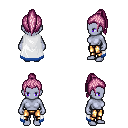
a pixel art fantasy rpg character, female body template, dark elf, purple skin, white trimmed cape, gold greaves, pink long topknot hairstyle, four views (front, back, left, right), 2x2 character sprite sheet, small pixel art, hard edges, no anti-aliasing